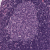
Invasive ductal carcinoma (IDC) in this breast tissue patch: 0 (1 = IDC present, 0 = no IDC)